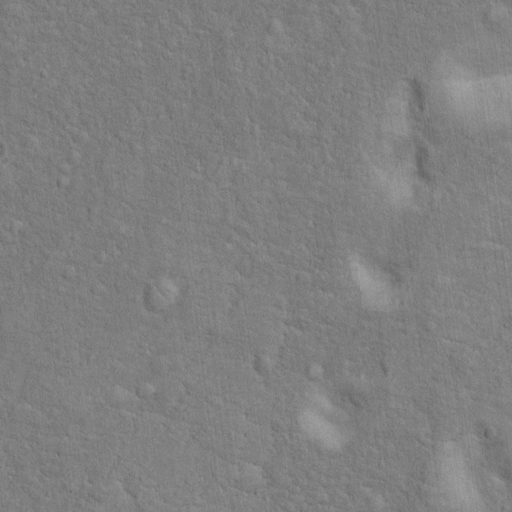
Objects detected: cone, cone, cone